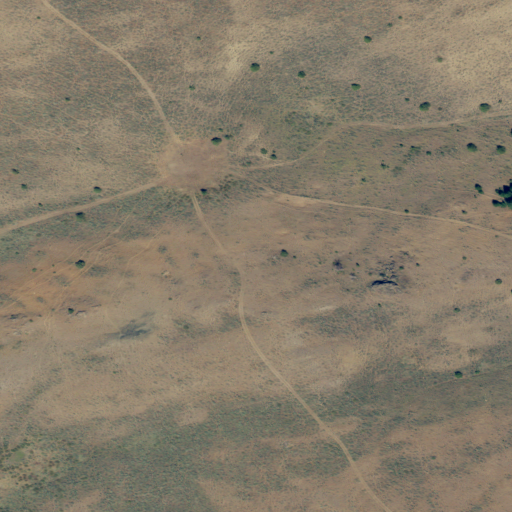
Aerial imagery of gap in Oregon named Shasta Gap containing only shrub